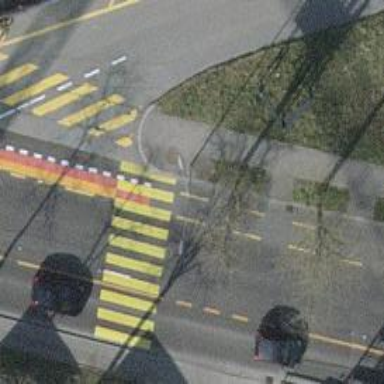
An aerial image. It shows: Marked road crossing with pedestrian island.